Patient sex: F
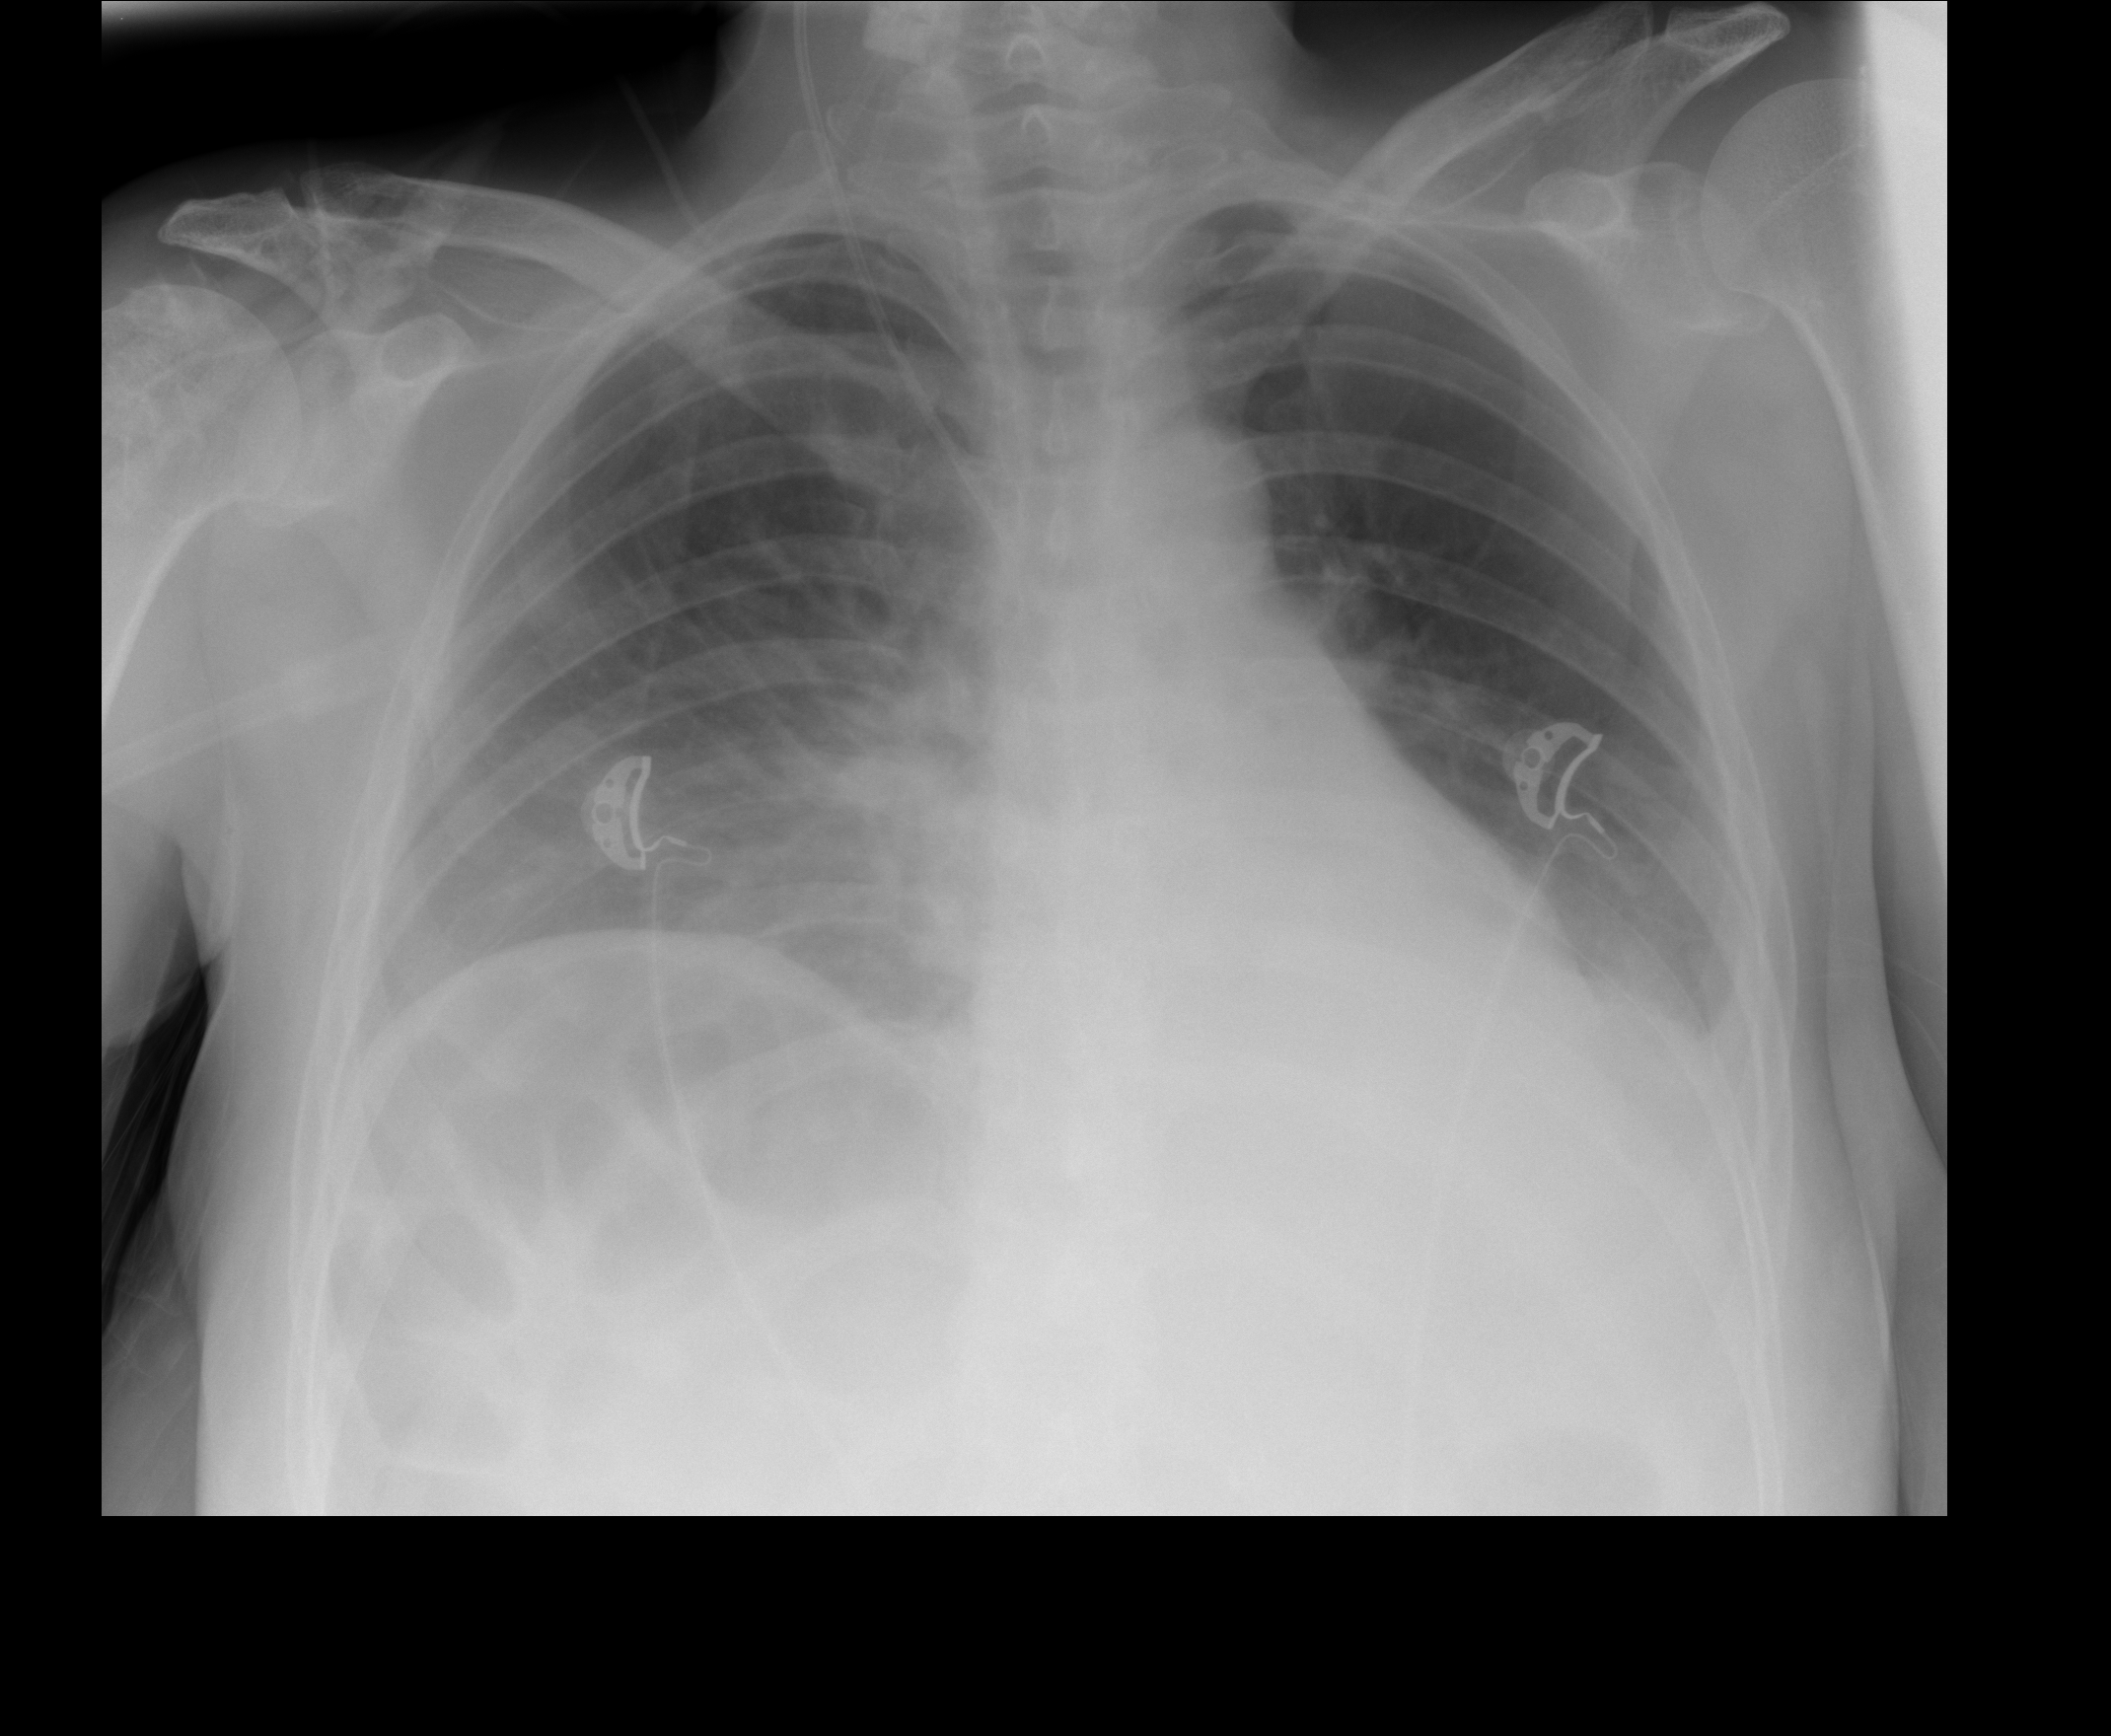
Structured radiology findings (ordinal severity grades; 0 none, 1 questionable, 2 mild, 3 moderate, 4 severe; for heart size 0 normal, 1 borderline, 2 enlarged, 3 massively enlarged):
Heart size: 0
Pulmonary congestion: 0
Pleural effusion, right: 2
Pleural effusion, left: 2
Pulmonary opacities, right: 0
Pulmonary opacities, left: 0
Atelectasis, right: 2
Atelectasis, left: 2